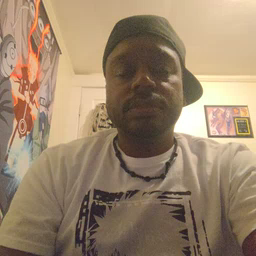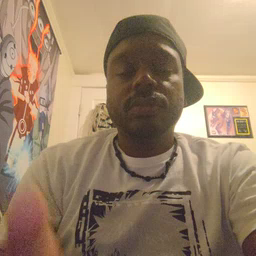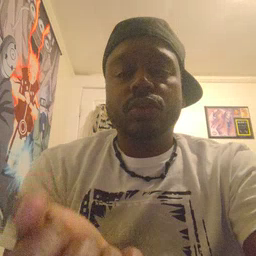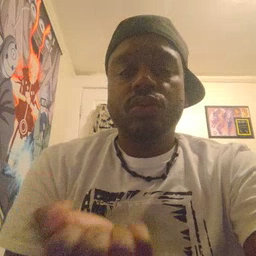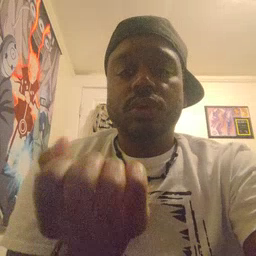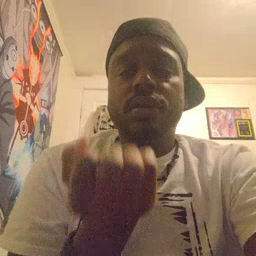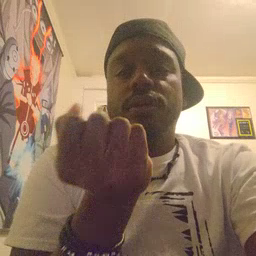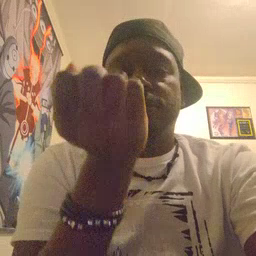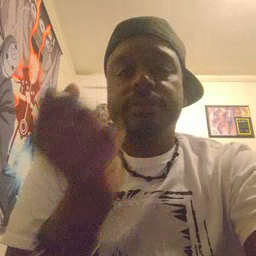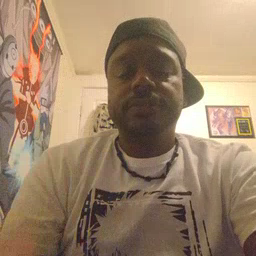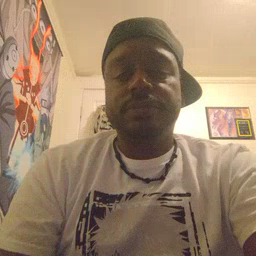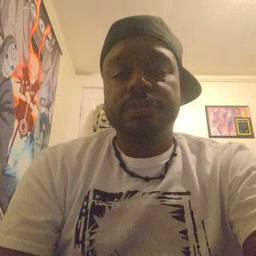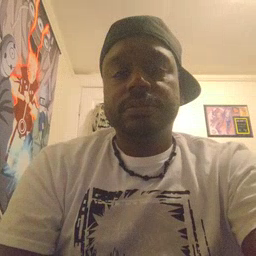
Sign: drawer